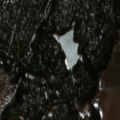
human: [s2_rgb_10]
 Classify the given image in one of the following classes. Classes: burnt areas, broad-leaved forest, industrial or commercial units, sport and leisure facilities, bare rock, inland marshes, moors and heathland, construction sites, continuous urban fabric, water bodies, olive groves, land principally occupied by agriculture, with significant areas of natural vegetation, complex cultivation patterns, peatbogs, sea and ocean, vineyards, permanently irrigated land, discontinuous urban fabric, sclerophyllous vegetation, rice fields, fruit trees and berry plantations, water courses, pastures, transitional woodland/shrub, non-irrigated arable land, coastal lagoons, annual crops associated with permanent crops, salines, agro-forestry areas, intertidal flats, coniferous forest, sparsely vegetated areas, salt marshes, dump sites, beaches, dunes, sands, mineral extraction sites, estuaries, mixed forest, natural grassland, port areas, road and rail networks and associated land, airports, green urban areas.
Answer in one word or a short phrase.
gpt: non-irrigated arable land, land principally occupied by agriculture, with significant areas of natural vegetation, coniferous forest, mixed forest